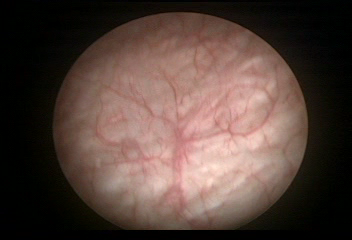
Modality: WLC
Class: Normal mucosa
Bladder cancer association: No